Field crop: maize
Growth stage: 2
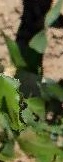
Species: maize